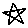
Label: star